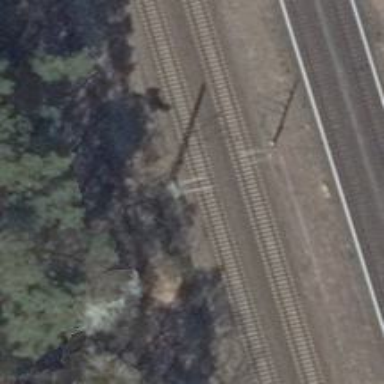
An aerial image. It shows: Railway milestone with catenary mast.